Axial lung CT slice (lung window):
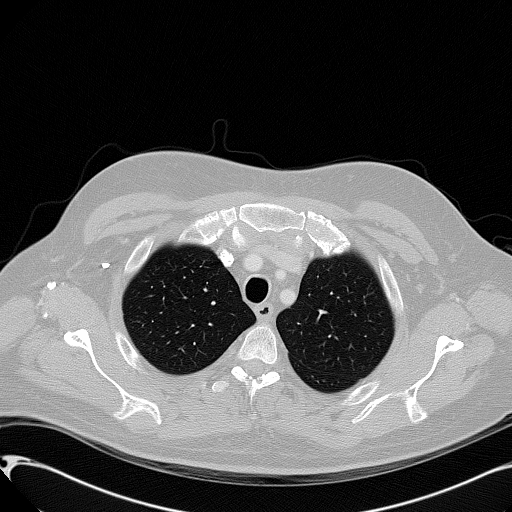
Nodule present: no